Question: I have to select some values in a range, with a start and an end value, like in this image example :

I search with '<input type="range">' HTML element, but it can't have two selectors.
I can use (even a library if a natural way doesn't exist) or , and of course and . I didn't find anything like that, so you are my last hope.
Do you know something ?
P.S.: I know I could use two basics inputs, but it is a client wish to have a graphical unique input like that.
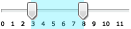
Answer: A jquery double range slider for example <URL>
On <URL> you can find lots of jquery plugins. If you look for range slider you will have more than one results.